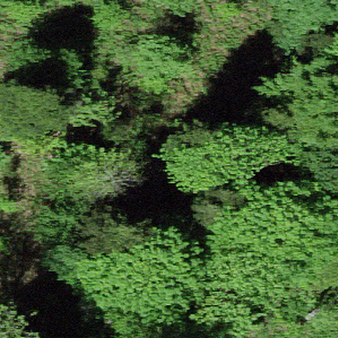
Label: other